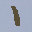
Label: 1